Question: I have a form where the user enters their database information and can click a link that uses AJAX to send the credentials to this page. The problem I have is that as long as they enter the correct host name the script returns 'TRUE'.
Is there another way to test this so that it will return 'FALSE' if the username and password are not valid?
'''
$h = urldecode($_GET['h']);
$u = urldecode($_GET['u']);
$p = urldecode($_GET['p']);
$con = mysql_connect($h, $u, $p);
if(!$con){
echo 'Could not connect';
}
else{
echo 'Connected';
}
'''
## Solved!
For future reference, the issue was that there where entries in the mysql user table for user = "Any". I removed those users and the script worked as expected. I updated this post to include a screen shot for anyone having similar problems. Thanks to Fabio <URL> for the suggestion!

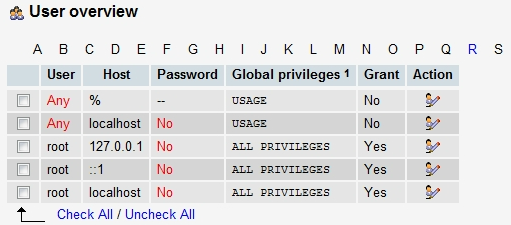
Answer: That's because mysql_connect uses some defaults when connecting which should be 'root' for the username and the blank string for the password if I correctly remember it. Alternatively could be the username under which the webserver runs.
This could means that your db server accepts passwordless root connections (from the webserver machine), which is pretty dangerous. You should review your database configuration and user list.
From a security point of view your code is not very safe, db credentials are transmitted in cleartext, and as a rule of thumb db credentials should not be entered by end users (unless you're writing a PhpMyAdmin like tool).